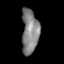
Tissue: skin
Cell type: Others
Senescence score: 0.7703
Nuclear area (px): 740
Mean DAPI intensity: 130.758